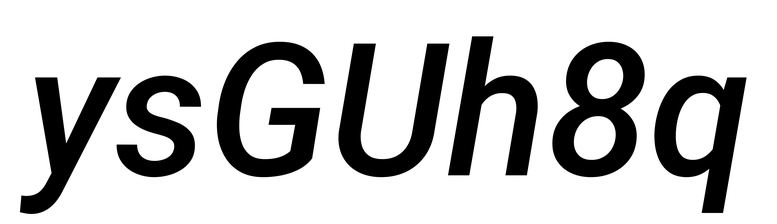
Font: Roboto-Italic_Medium_Italic